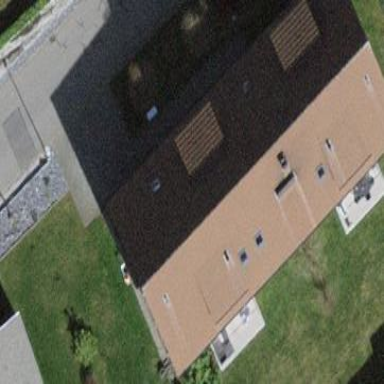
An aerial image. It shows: Residential building.